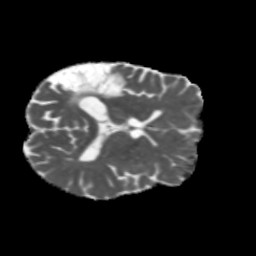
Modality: MD
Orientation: axial
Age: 47
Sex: male
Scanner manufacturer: siemens
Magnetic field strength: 3 T
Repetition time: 5.47 s
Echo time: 0.0854 s